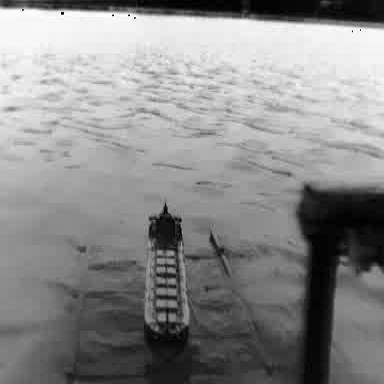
There is a liner in the infrared image.